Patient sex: F
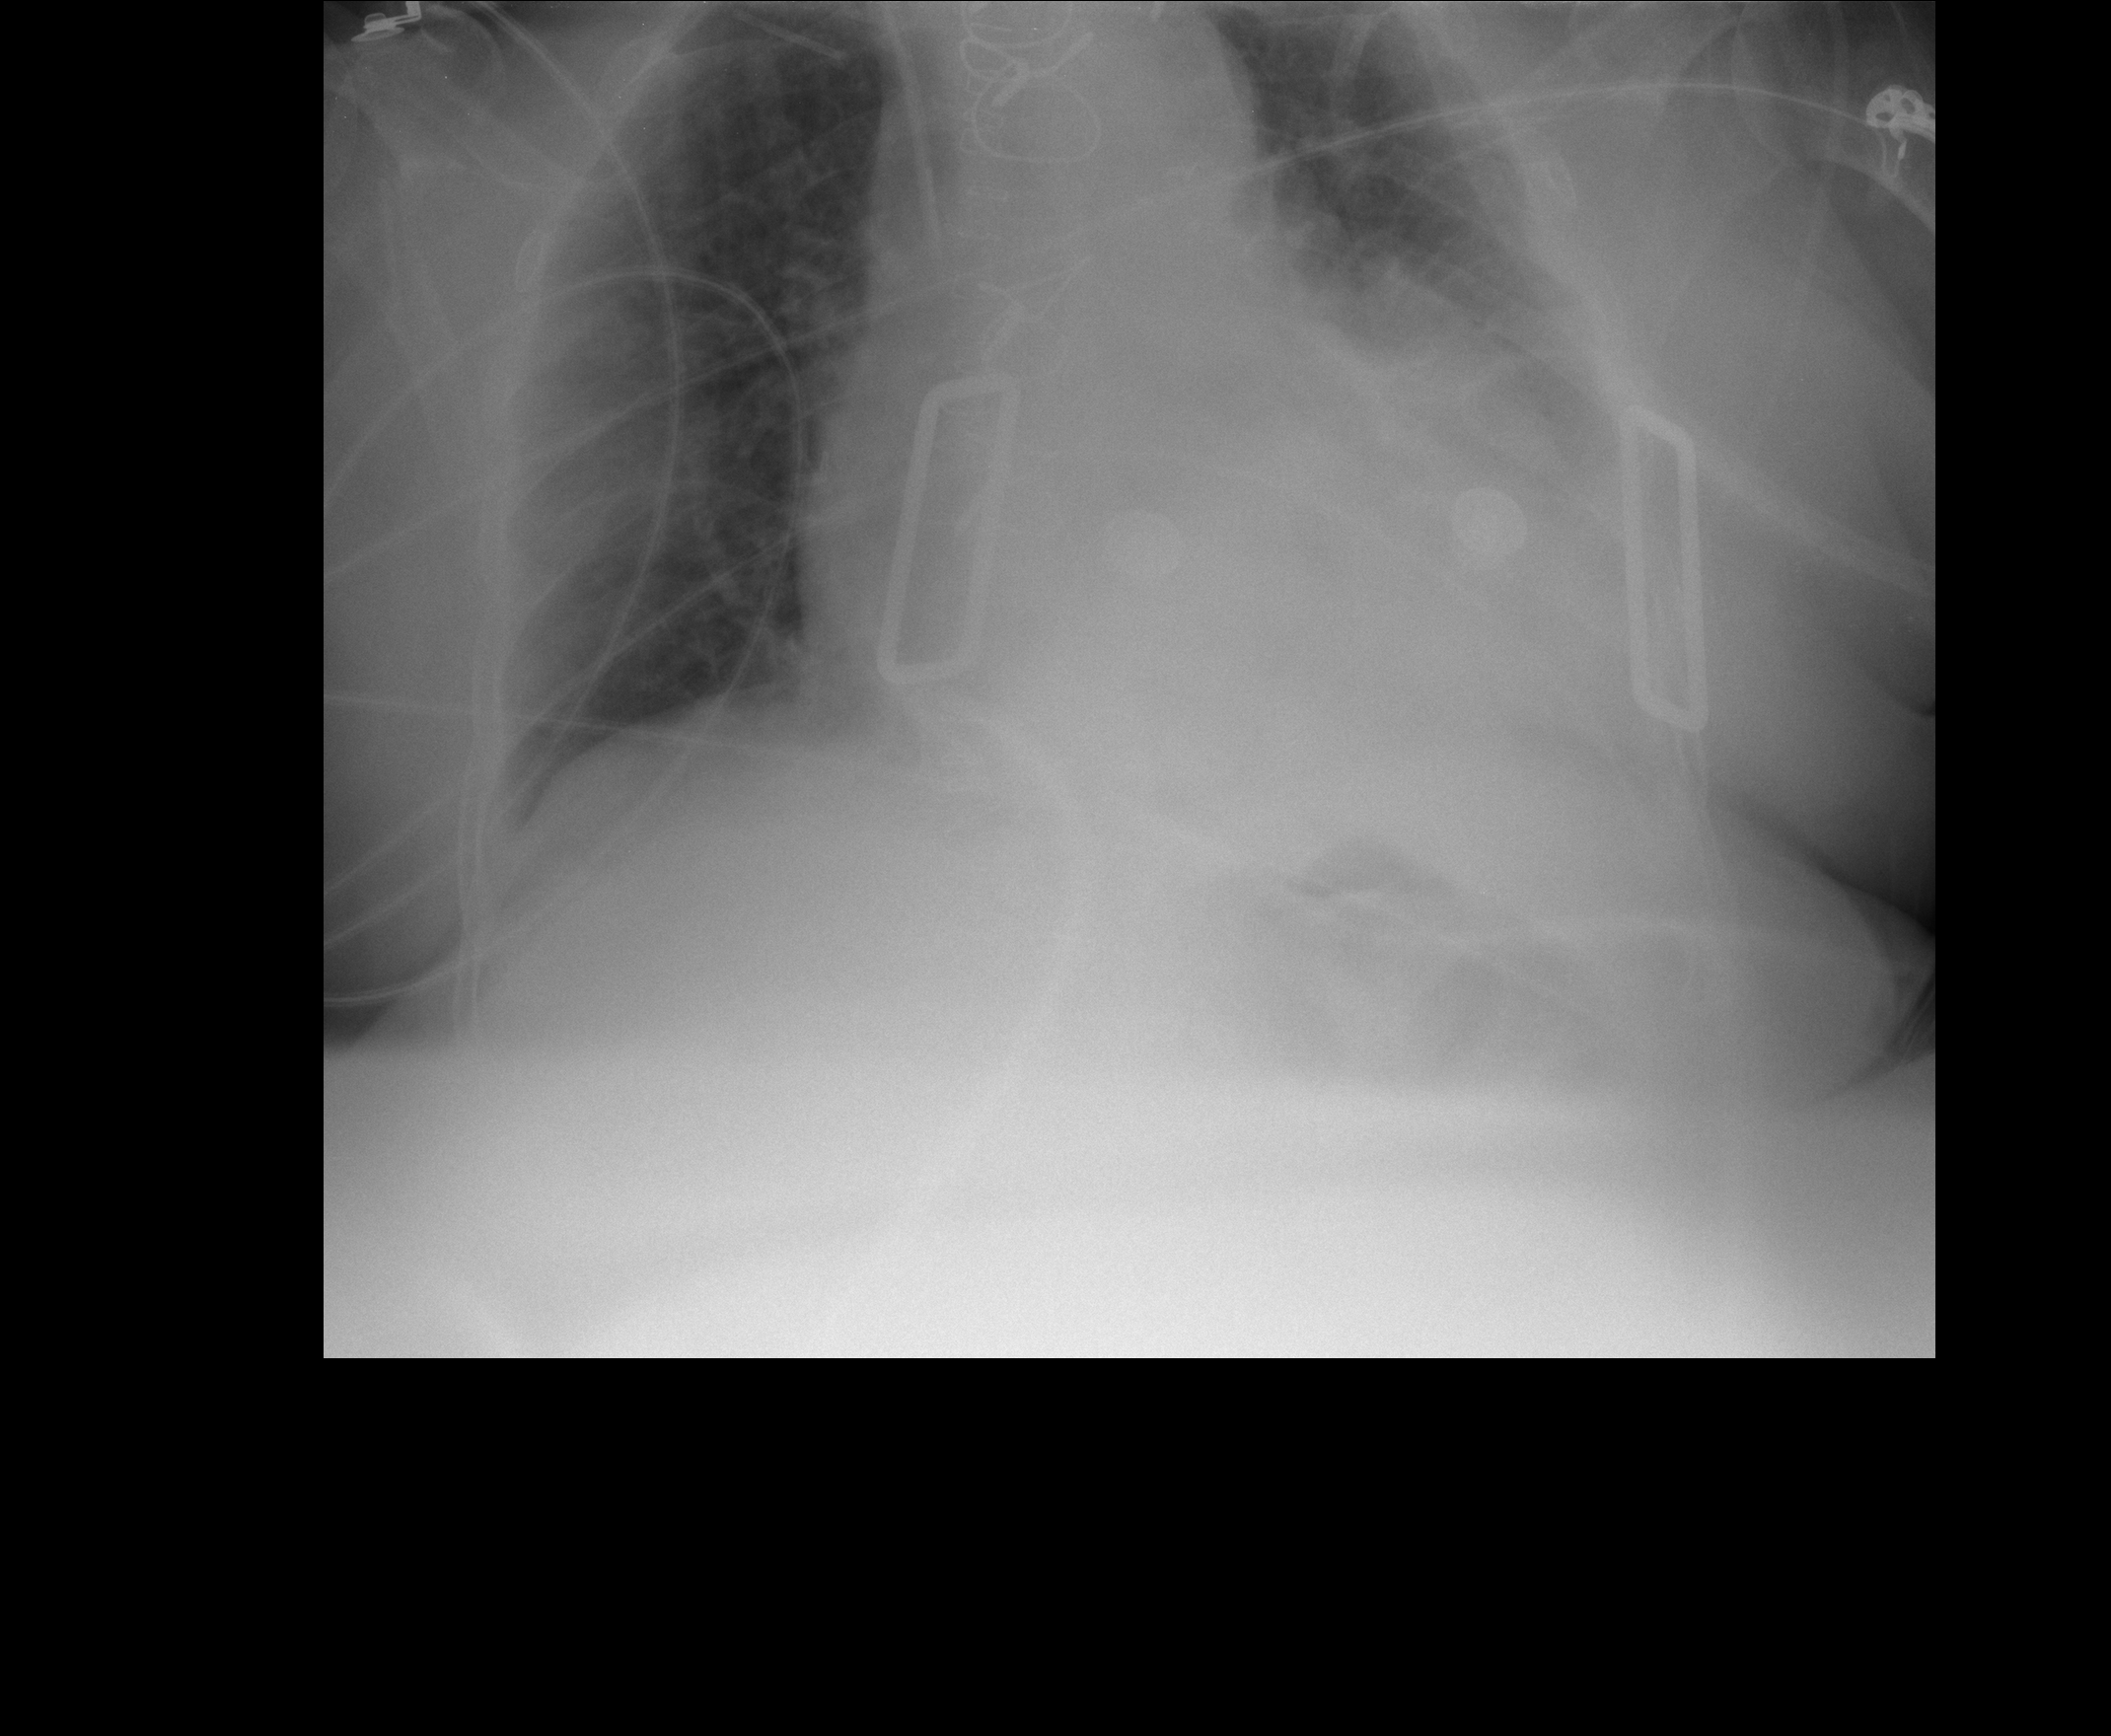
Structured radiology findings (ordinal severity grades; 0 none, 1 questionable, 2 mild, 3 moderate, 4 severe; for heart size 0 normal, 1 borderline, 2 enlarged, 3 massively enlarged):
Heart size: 2
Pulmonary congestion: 1
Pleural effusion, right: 0
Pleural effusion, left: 2
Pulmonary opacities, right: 0
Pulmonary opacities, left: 1
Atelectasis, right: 1
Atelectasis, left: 2